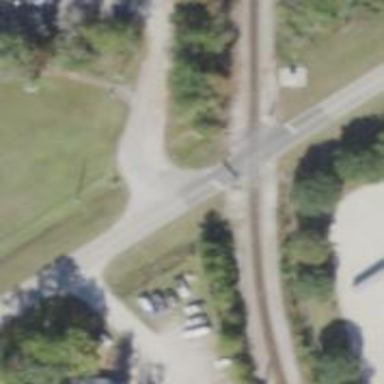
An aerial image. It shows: Level crossing on the railway with lights.